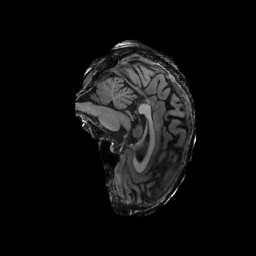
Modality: T1w
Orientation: sagittal
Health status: ill
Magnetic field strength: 3 T